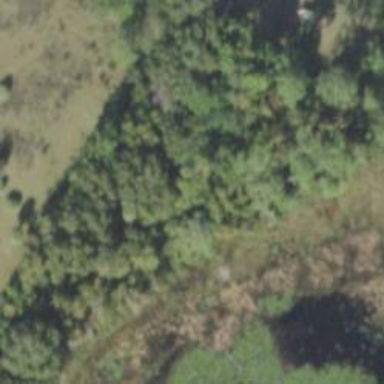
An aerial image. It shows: Mixed woodland with various types of leaves.